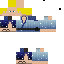
A female human skin with pale skin, wearing blonde long hair dressed in a blue robe top and blue pants, featuring a closed mouth.